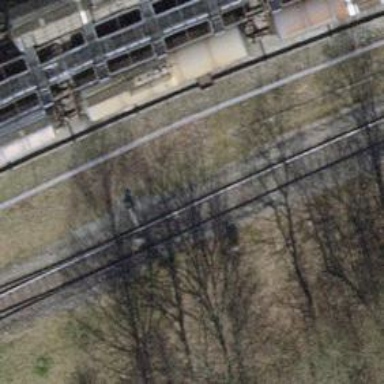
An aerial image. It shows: Railway switch.